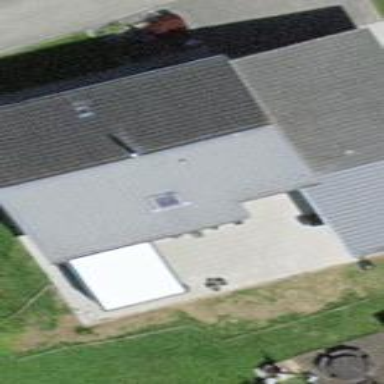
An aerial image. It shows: Simple and straightforward house.